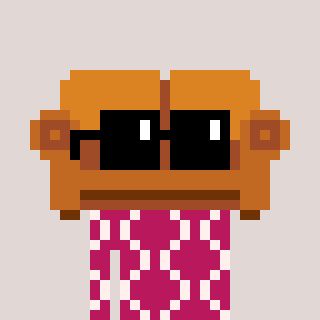
a pixel art character with square black sunglasses, a couch-shaped head and a darkpink-colored body on a warm background